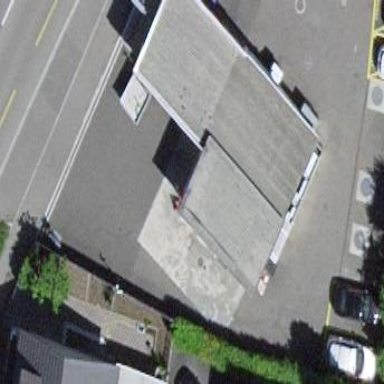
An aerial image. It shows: Fuel station building.